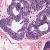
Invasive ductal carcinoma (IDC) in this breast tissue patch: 0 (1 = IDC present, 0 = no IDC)